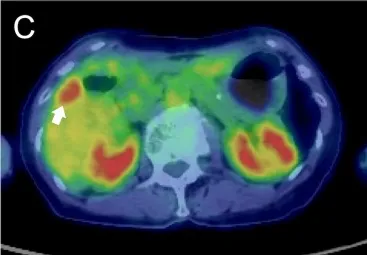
Diagnostic images during metachronous liver recurrence diagnosis. PET/CT shows the maximum standard uptake value (SUVmax) at the segment V lesion was 3.87. Arrow).
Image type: radiology (pet)